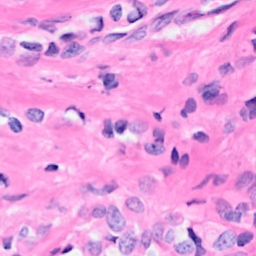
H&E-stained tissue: Breast